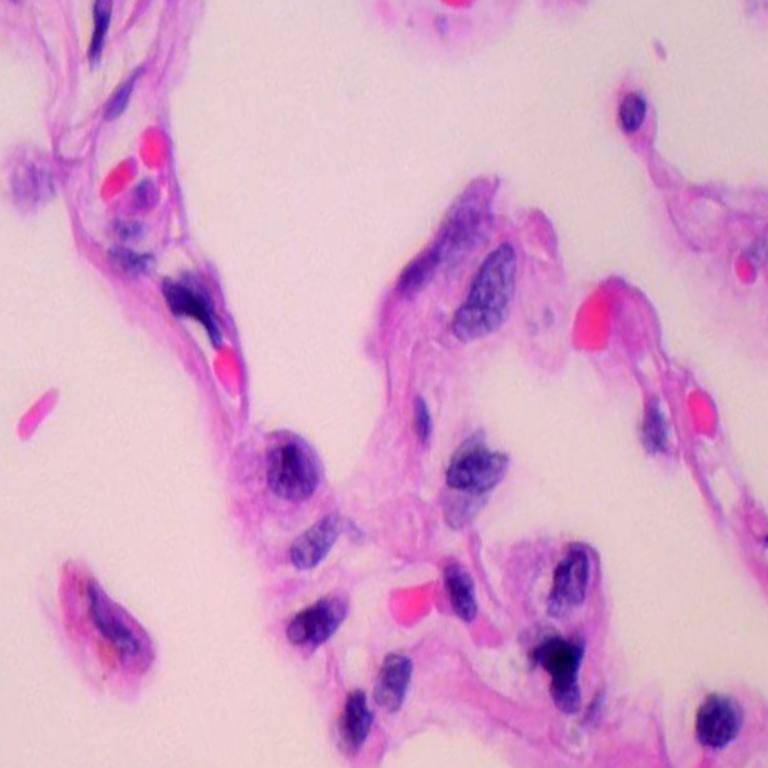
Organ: lung
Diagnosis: benign